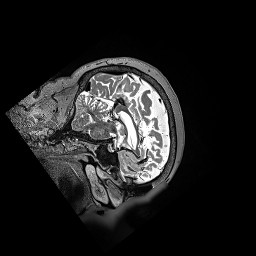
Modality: T2w
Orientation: sagittal
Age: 76
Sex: male